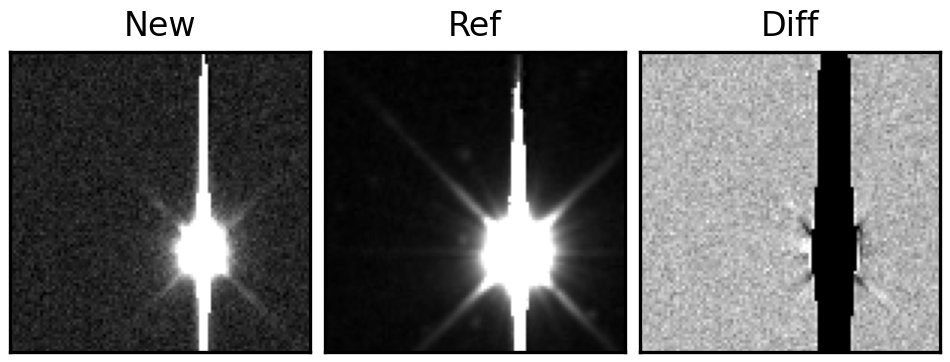
Label: bogus